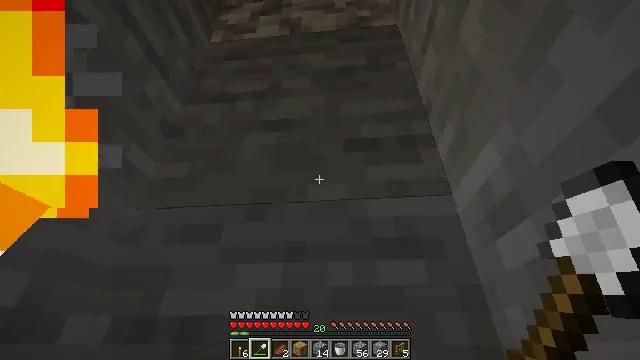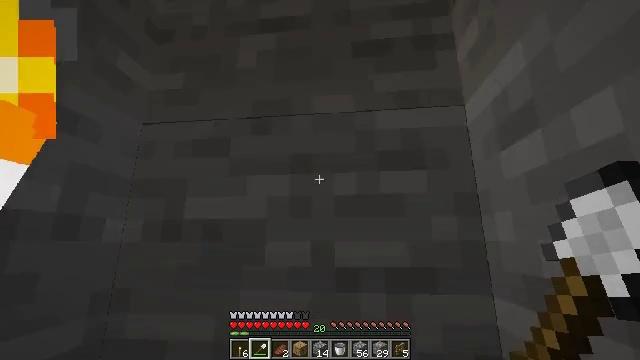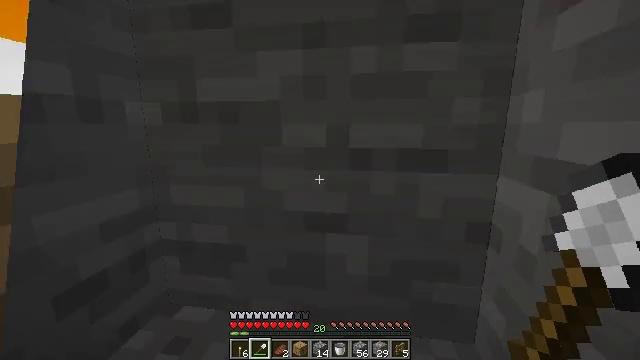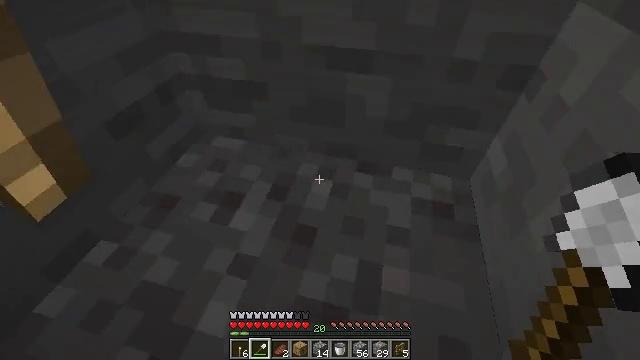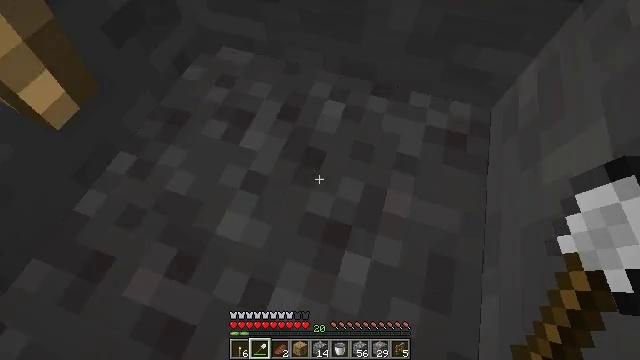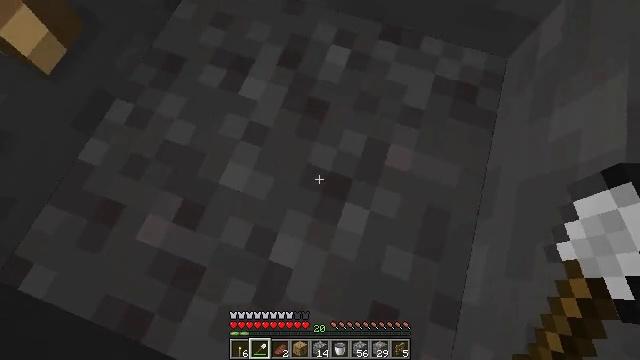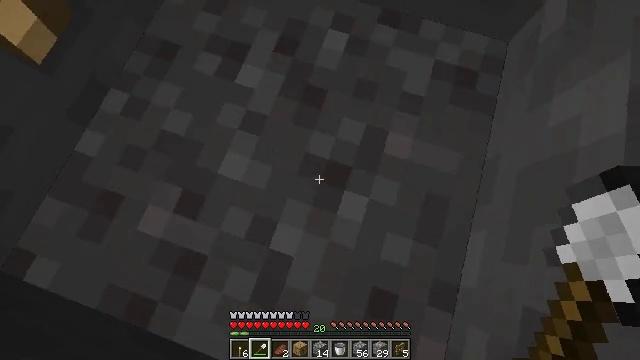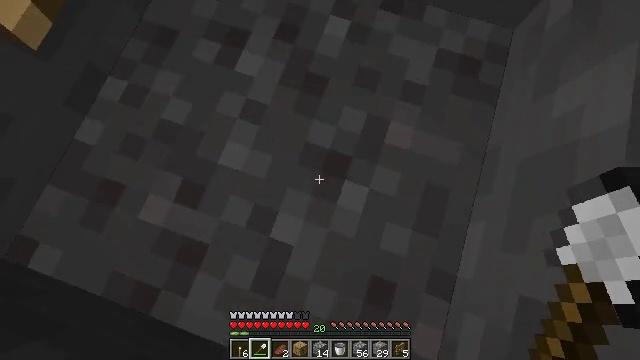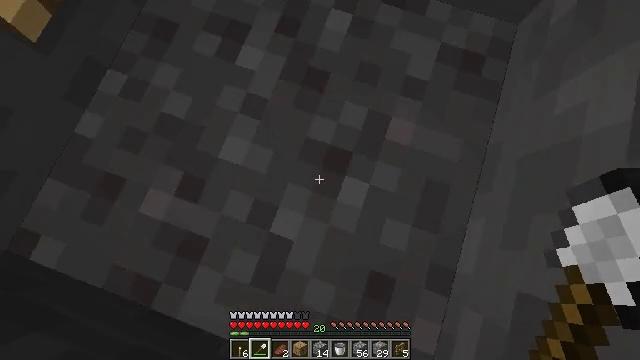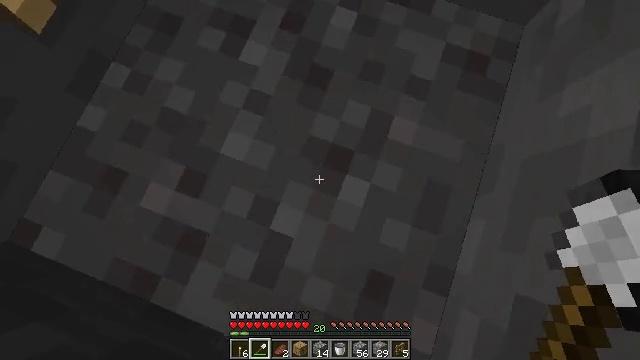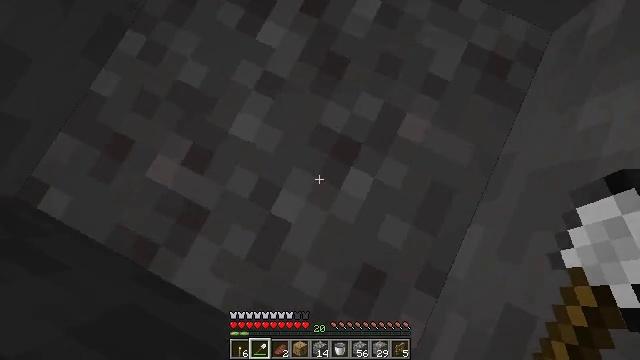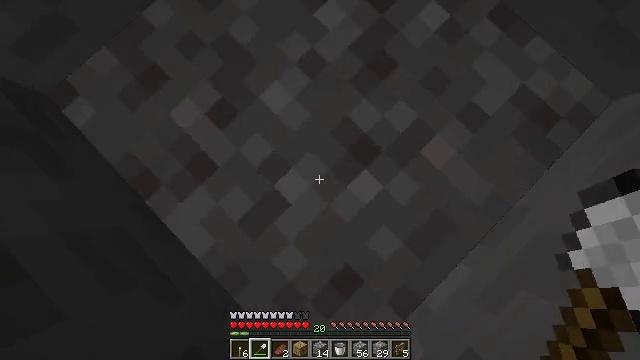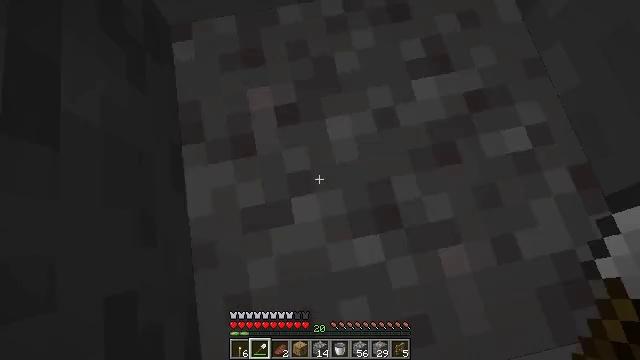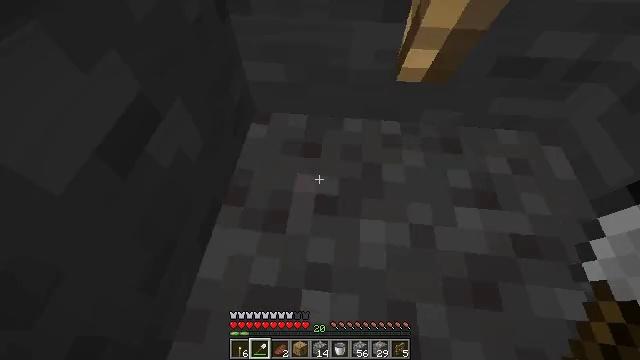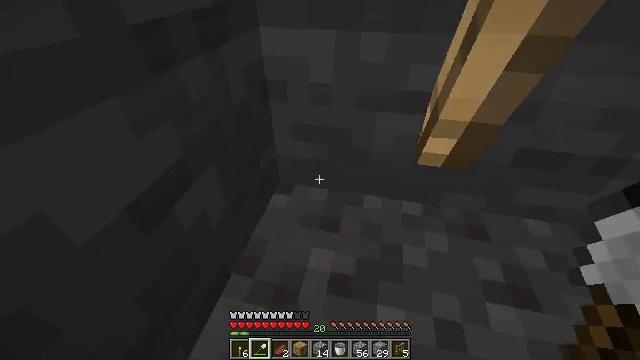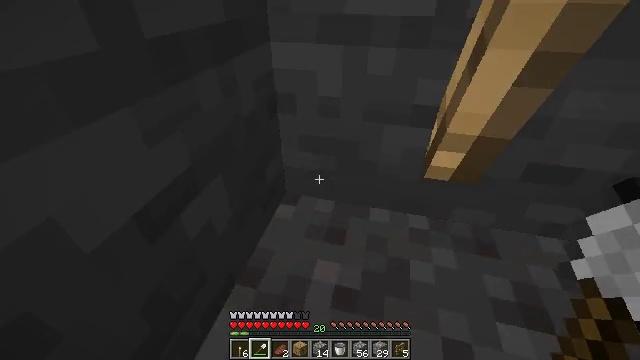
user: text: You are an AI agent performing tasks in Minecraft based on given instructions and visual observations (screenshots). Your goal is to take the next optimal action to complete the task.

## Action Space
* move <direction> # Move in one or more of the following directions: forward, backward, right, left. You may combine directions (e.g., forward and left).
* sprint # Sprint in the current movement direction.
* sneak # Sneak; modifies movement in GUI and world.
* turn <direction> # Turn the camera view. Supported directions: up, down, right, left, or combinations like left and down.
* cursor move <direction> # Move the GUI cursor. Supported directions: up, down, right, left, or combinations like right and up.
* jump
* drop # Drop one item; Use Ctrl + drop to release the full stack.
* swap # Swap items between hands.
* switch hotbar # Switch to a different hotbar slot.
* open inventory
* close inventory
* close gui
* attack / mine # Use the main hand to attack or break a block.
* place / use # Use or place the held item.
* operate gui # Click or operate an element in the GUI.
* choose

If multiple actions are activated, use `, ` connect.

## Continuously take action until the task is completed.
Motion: motion action
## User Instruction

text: Break the wall torch for relocation.
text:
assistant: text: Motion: turn left and down
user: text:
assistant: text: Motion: turn left and down
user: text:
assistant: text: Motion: turn left and down
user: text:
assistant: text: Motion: turn left and down
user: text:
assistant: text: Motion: turn left and down
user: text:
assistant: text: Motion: turn down
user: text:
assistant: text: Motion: turn down
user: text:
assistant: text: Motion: turn down
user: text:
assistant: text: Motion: turn left
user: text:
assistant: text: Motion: turn left and down
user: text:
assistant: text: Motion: turn left and down
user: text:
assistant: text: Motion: turn left and up
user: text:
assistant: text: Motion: turn left and up
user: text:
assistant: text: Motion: turn left and up
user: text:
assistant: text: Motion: turn left and up
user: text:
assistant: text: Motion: no_op
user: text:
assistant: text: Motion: turn up
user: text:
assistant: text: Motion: no_op
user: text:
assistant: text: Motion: turn right
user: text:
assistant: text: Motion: turn right
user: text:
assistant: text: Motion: turn right and up
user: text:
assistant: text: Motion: turn right and up
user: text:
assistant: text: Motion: turn right and up
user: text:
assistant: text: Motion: turn right and up
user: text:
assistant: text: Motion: turn left and up
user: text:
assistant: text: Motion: turn left and up
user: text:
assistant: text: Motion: turn left and up
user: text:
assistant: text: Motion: no_op
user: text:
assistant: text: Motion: turn left and up
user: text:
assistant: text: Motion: turn left and up